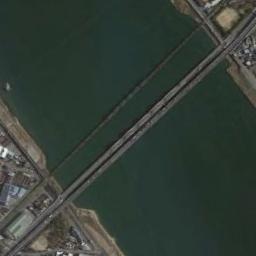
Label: bridge